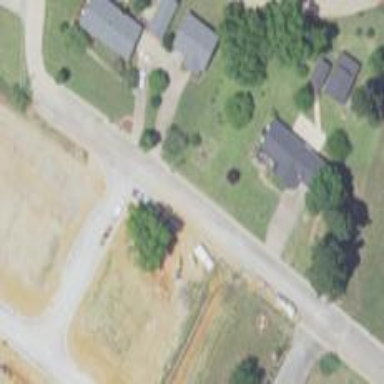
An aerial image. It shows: Residential road.